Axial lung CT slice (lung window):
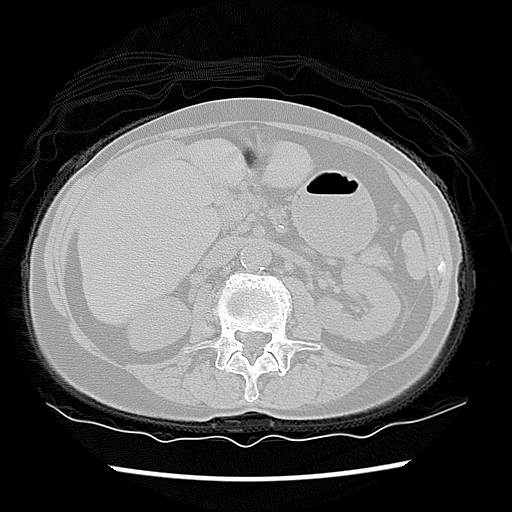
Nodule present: no